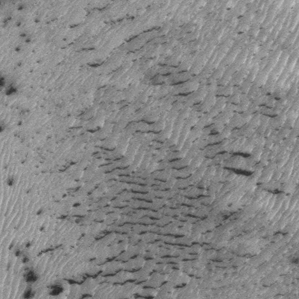
Label: frost